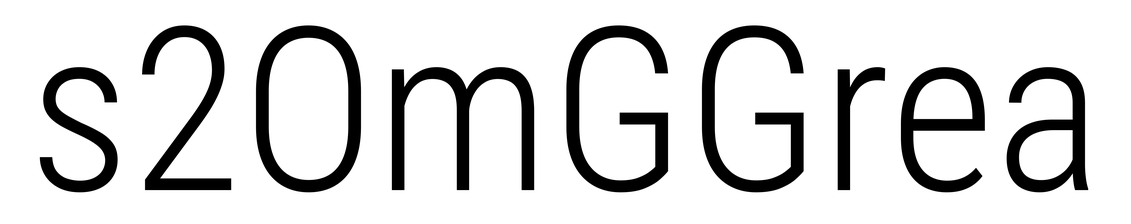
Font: Roboto_Condensed_Light